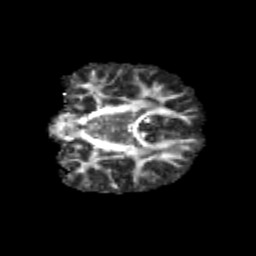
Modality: FA
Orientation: coronal
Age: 10
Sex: female
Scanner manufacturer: siemens
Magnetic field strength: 3 T
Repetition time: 3.8 s
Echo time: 0.07 s